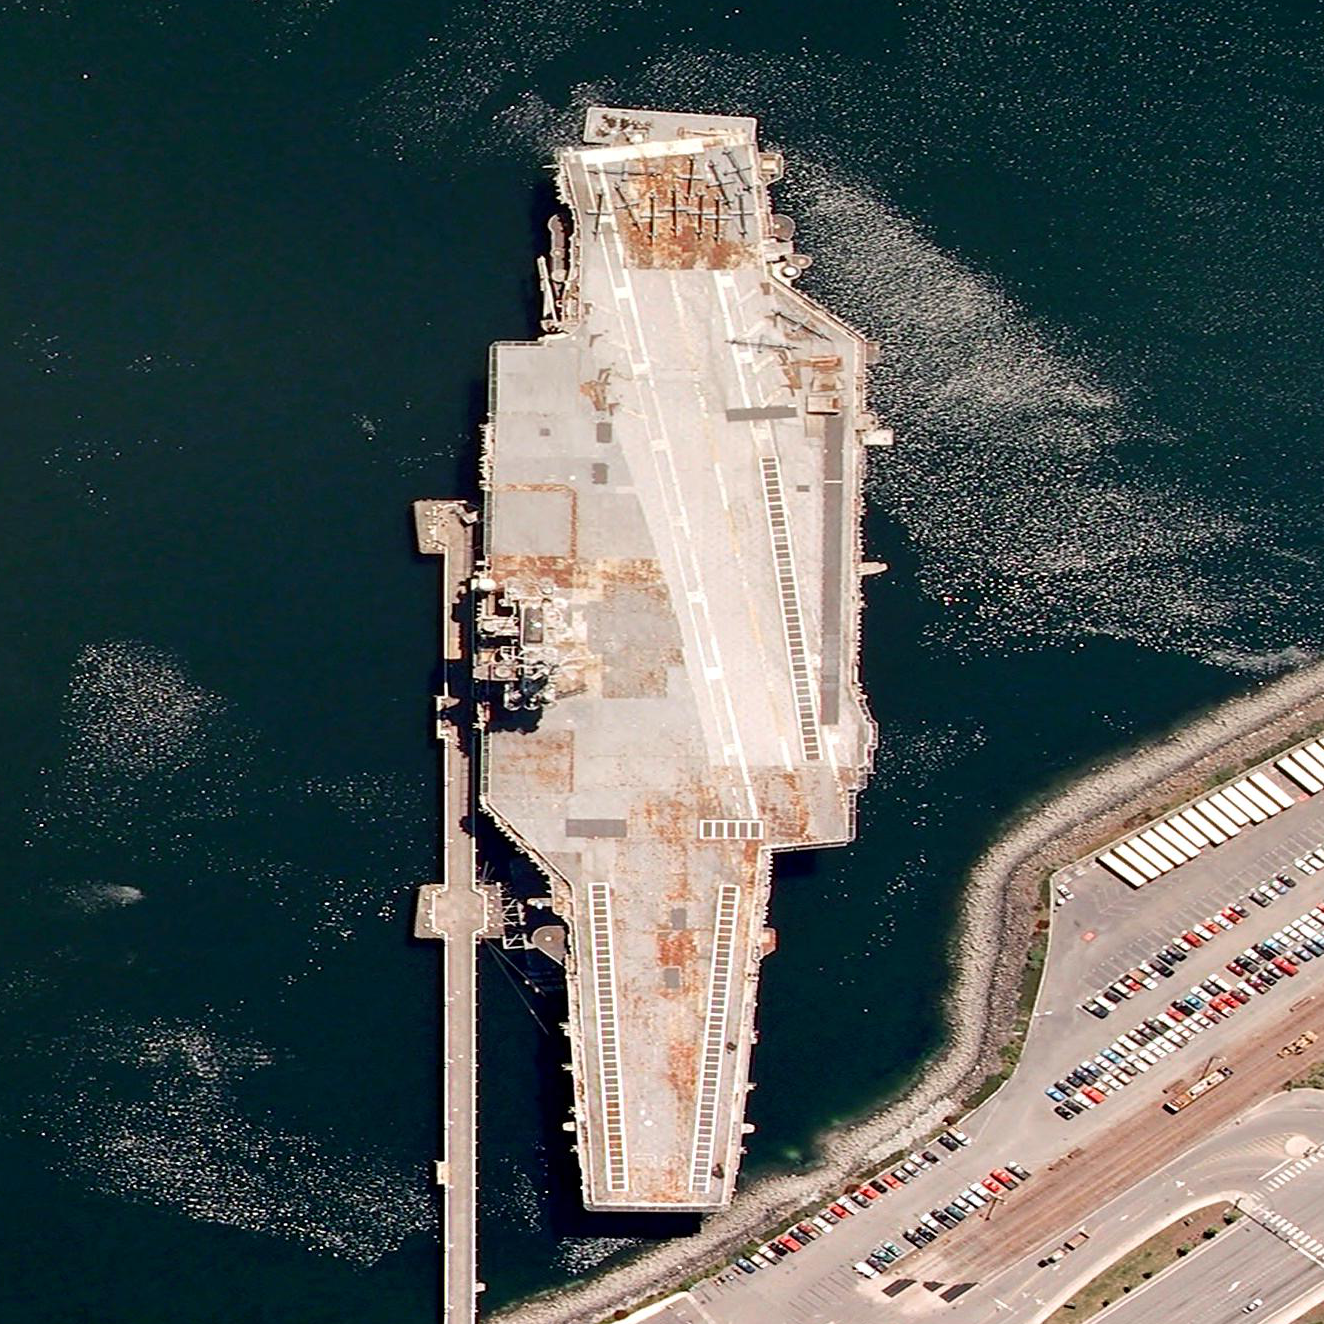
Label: aircraft_carrier